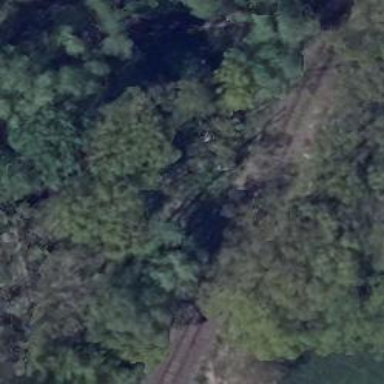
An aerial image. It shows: Railway milestone.